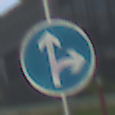
Verkehrszeichen: VorgeschriebeneFahrtrichtungGeradeausOderRechts
Umgebung: Outdoor, Suburban
Tageszeit: MorningAfternoon
Wetter: PartlyCloudy
Licht: Natural
Jahreszeit: NotSpecified
Kontrast: MediumContrast